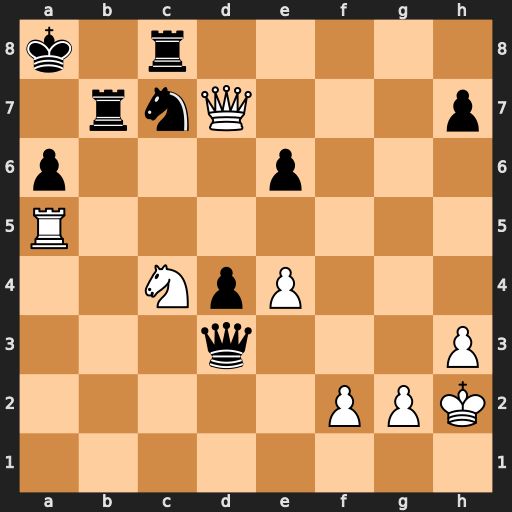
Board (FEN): k1r5/1rnQ3p/p3p3/R7/2NpP3/3q3P/5PPK/8
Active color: w
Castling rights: -
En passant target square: -
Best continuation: Qxc8+ Ka7 Nd6